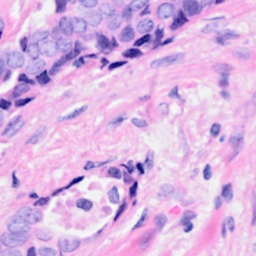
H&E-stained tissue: Breast